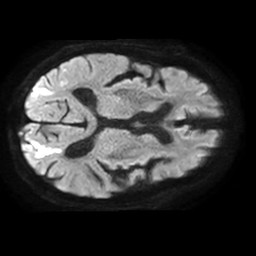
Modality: TRACE
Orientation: axial
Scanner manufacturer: philips
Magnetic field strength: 1.5 T
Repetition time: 3.395 s
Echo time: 0.06922 s